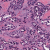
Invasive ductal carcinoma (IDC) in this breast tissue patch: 0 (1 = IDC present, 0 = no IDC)